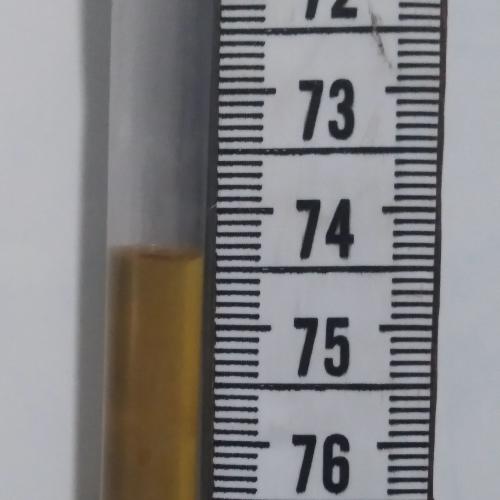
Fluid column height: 74.4 cm